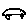
Label: car